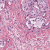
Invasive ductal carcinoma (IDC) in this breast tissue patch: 1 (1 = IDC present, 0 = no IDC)